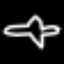
Label: airplane